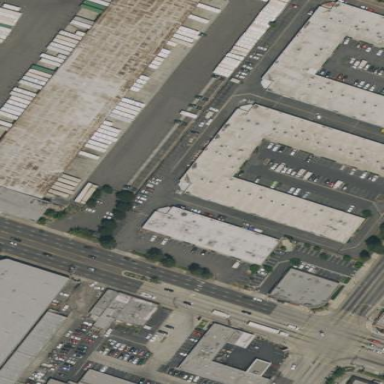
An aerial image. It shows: Warehouse.